Question: I'm trying to do somethign very simple but yet I hadn't found anything in internet nor stackoverflow about how to solve it. I wanna change the menu icon color to match my other icons. How can I do it?. The 'setNavigationIcon' and 'setLogo' methods of 'Toolbar' doesnt work. Here is a screenshot of my current 'Toolbar':

And here is my code that is executed in the 'onCreate' method.
'''
@Override
protected void onCreate(Bundle savedInstanceState) {
super.onCreate(savedInstanceState);
setContentView(R.layout.activity_single_naviation_drawer);
mItems = getResources().getStringArray(R.array.nav_drawer_items);
mToolbar = (Toolbar) findViewById(R.id.toolbar);
mDrawer = (DrawerLayout) findViewById(R.id.drawer_layout);
mDrawer.setDrawerShadow(R.drawable.drawer_shadow, Gravity.START);
//For api-21 compatibility
if (mToolbar != null) {
setSupportActionBar(mToolbar);
getSupportActionBar().setDisplayHomeAsUpEnabled(true);
mDrawerToggle= new ActionBarDrawerToggle(this, mDrawer, mToolbar, R.string.app_name, R.string.app_name);
mDrawer.setDrawerListener(mDrawerToggle);
mToolbar.setNavigationIcon(R.drawable.ic_menu); //Doest work (is the white icon)
mToolbar.setLogo(R.drawable.ic_menu); //Doest work (is the white icon)
}
mToolbar.inflateMenu(R.menu.startup_navigation_drawer);
mContentViewAlreadySet = Boolean.TRUE;
mDrawerList = (ListView) findViewById(R.id.left_drawer);
// Set the adapter for the list view
mDrawerList.setAdapter(new ArrayAdapter<String>(this,
R.layout.drawer_list_item, mItems));
// Set the list's click listener
mDrawerList.setOnItemClickListener(new DrawerItemClickListener());
}
'''
I don't care if I end overriding the menu icon animation when I click it, I just want it to match my other icons color.
'''
<resources xmlns:android="http://schemas.android.com/apk/res/android">
<style name="AppTheme.Base" parent="Theme.AppCompat.Light">
<!--<item name="android:buttonStyle">@style/AppTheme.Buttons</item>-->
<item name="android:windowNoTitle">true</item>
<item name="windowActionBar">false</item>
<item name="isFloatingWindow">false</item>
<!-- colorPrimary is used, for instance, for the default ActionBar
(but not Toolbar) background.
We specify the same color for the toolbar background in
toolbar.xml.. -->
<item name="colorPrimary">@color/colorPrimary</item>
<!-- colorPrimaryDark is used for the status bar (with the
battery, clock, etc). -->
<item name="colorPrimaryDark">@color/colorPrimaryDark</item>
<!-- colorAccent is used as the default value for
colorControlActivated which is used to tint widgets. -->
<item name="colorAccent">@color/colorSecondary</item>
<item name="android:textColorPrimary">@color/colorSecondary</item>
</style>
<style name="AppTheme" parent="@style/_AppTheme"/>
<style name="_AppTheme" parent="AppTheme.Base">
<item name="android:editTextBackground">@drawable/apptheme_edit_text_holo_light</item>
<item name="android:textColorHighlight">#9980cbc4</item>
<item name="android:textSelectHandleLeft">@drawable/apptheme_text_select_handle_left</item>
<item name="android:textSelectHandleRight">@drawable/apptheme_text_select_handle_right</item>
<item name="android:textSelectHandle">@drawable/apptheme_text_select_handle_middle</item>
<item name="android:autoCompleteTextViewStyle">@style/AutoCompleteTextViewAppTheme</item>
<item name="android:listChoiceIndicatorMultiple">@drawable/apptheme_btn_check_holo_light</item>
<item name="android:listChoiceIndicatorSingle">@drawable/apptheme_btn_radio_holo_light</item>
<item name="android:buttonStyle">@style/ButtonAppTheme</item>
<item name="android:imageButtonStyle">@style/ImageButtonAppTheme</item>
<item name="android:dropDownSpinnerStyle">@style/SpinnerAppTheme</item>
<item name="android:progressBarStyleHorizontal">@style/ProgressBarAppTheme</item>
<item name="android:seekBarStyle">@style/SeekBarAppTheme</item>
<item name="android:ratingBarStyleIndicator">@style/RatingBarBigAppTheme</item>
<item name="android:ratingBarStyleSmall">@style/RatingBarSmallAppTheme</item>
<item name="android:buttonStyleToggle">@style/ToggleAppTheme</item>
<item name="android:listChoiceBackgroundIndicator">@drawable/apptheme_list_selector_holo_light</item>
<item name="android:activatedBackgroundIndicator">@drawable/apptheme_activated_background_holo_light</item>
<item name="android:fastScrollThumbDrawable">@drawable/apptheme_fastscroll_thumb_holo</item>
</style>
</resources>
'''
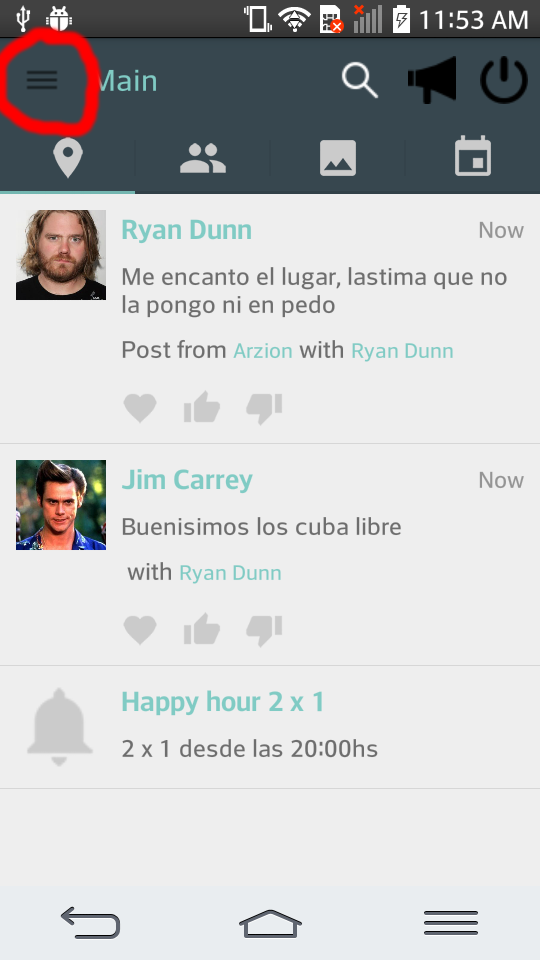
Answer: If you want to match the color only:
In your app theme set the
'''
<item name="colorAccent">@color/whatever</item>
'''